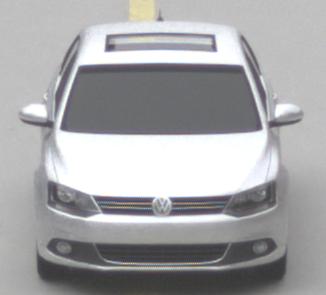
Make: VW
Model: Jetta 1.2 TSI
Detailed model: Jetta (IV)
Model produced from: 2011/01
Model produced until: 2014/08
Doors: 4
Color: white
Road condition: dry road
Daytime: morning or afternoon
Contrast: low contrast